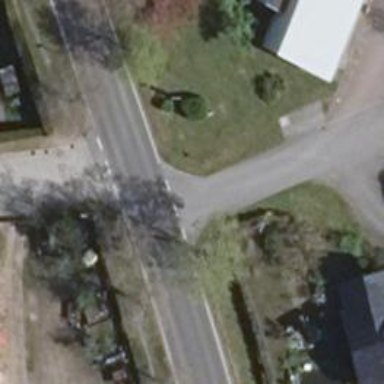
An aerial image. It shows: Road with "give way" sign.